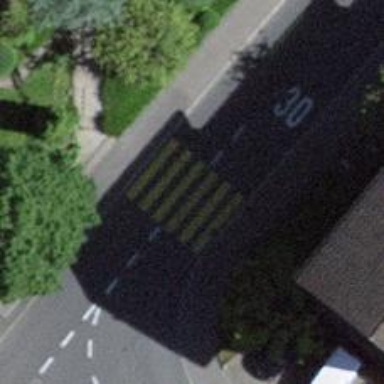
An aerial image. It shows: Uncontrolled crossing on the road.